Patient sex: F
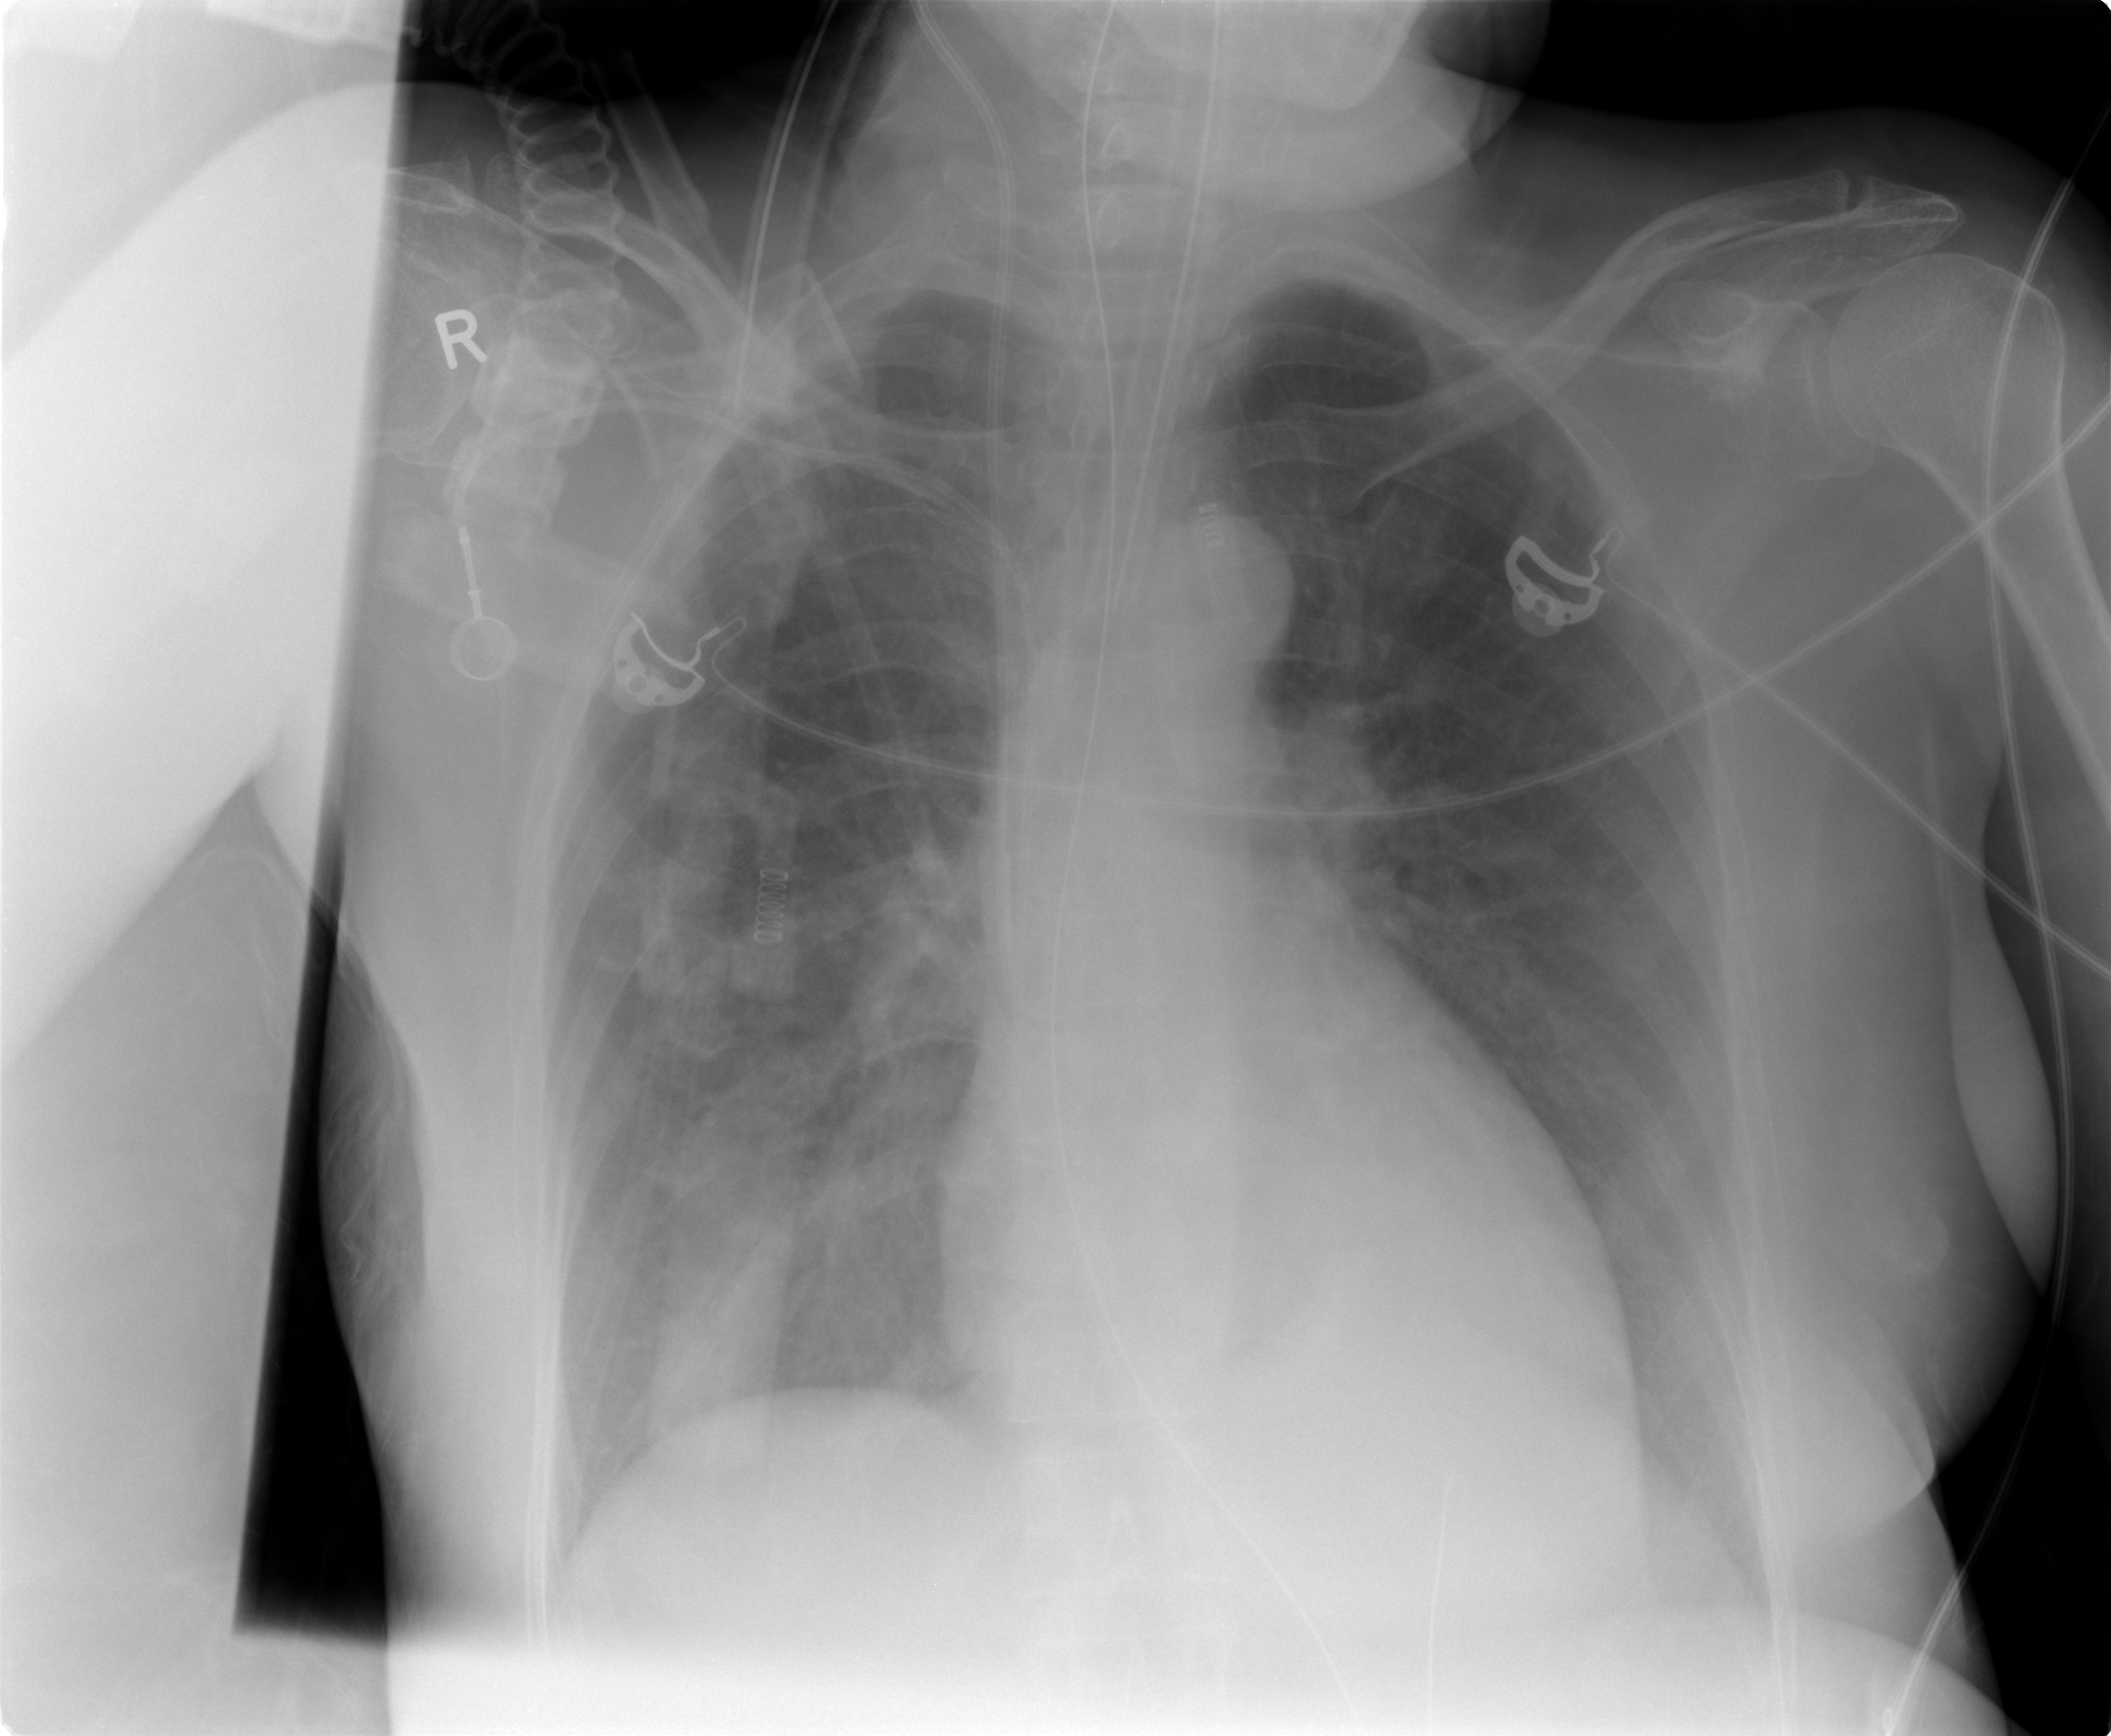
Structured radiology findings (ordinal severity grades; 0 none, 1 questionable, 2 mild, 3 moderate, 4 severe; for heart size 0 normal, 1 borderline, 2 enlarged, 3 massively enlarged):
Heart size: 0
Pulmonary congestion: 1
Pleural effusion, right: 0
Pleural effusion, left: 0
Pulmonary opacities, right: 0
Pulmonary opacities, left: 0
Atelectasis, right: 2
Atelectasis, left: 0